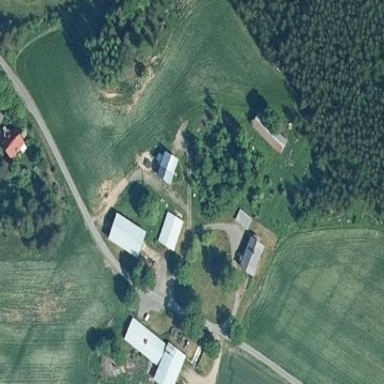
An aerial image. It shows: Farmyard area.